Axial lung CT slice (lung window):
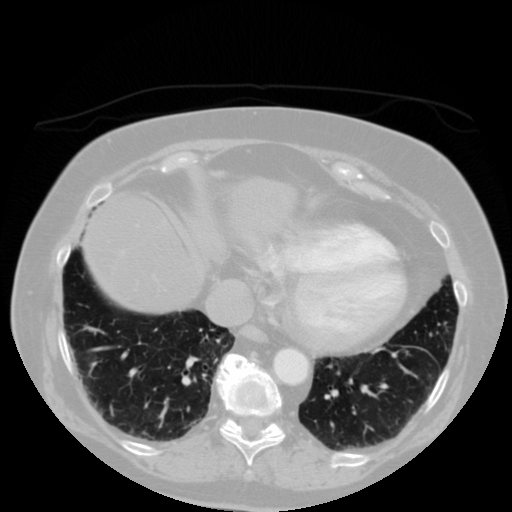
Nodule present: no